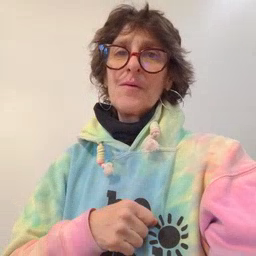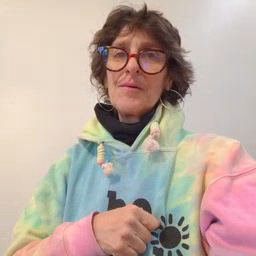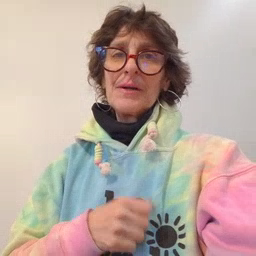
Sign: old